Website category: phone
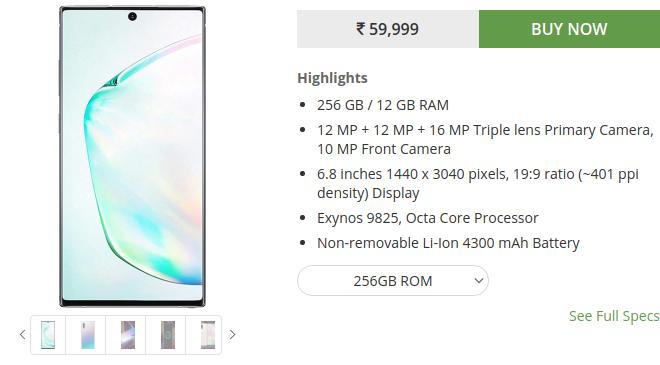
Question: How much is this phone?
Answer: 59,999

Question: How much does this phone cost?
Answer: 59,999

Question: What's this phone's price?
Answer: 59,999

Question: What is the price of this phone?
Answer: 59,999

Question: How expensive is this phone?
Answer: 59,999

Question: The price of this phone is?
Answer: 59,999

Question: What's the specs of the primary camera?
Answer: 12 MP + 12 MP + 16 MP Triple lens Primary Camera

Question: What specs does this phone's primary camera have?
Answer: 12 MP + 12 MP + 16 MP Triple lens Primary Camera

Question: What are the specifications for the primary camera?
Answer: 12 MP + 12 MP + 16 MP Triple lens Primary Camera

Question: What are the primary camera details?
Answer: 12 MP + 12 MP + 16 MP Triple lens Primary Camera

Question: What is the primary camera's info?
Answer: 12 MP + 12 MP + 16 MP Triple lens Primary Camera

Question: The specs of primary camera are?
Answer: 12 MP + 12 MP + 16 MP Triple lens Primary Camera

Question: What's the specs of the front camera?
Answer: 10 MP Front Camera

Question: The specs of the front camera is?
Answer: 10 MP Front Camera

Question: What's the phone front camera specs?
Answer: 10 MP Front Camera

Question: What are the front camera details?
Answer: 10 MP Front Camera

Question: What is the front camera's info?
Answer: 10 MP Front Camera

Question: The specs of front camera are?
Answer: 10 MP Front Camera

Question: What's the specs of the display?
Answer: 6.8 inches 1440 x 3040 pixels, 19:9 ratio (~401 ppi density) Display

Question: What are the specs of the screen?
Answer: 6.8 inches 1440 x 3040 pixels, 19:9 ratio (~401 ppi density) Display

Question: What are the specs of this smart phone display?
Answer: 6.8 inches 1440 x 3040 pixels, 19:9 ratio (~401 ppi density) Display

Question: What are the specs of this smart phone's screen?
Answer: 6.8 inches 1440 x 3040 pixels, 19:9 ratio (~401 ppi density) Display

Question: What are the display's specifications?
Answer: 6.8 inches 1440 x 3040 pixels, 19:9 ratio (~401 ppi density) Display

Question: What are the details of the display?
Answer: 6.8 inches 1440 x 3040 pixels, 19:9 ratio (~401 ppi density) Display

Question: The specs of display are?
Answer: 6.8 inches 1440 x 3040 pixels, 19:9 ratio (~401 ppi density) Display

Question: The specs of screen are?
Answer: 6.8 inches 1440 x 3040 pixels, 19:9 ratio (~401 ppi density) Display

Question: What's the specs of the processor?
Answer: Exynos 9825, Octa Core Processor

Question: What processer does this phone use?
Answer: Exynos 9825, Octa Core Processor

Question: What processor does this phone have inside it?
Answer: Exynos 9825, Octa Core Processor

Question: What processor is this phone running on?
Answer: Exynos 9825, Octa Core Processor

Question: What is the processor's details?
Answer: Exynos 9825, Octa Core Processor

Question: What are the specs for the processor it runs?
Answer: Exynos 9825, Octa Core Processor

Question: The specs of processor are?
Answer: Exynos 9825, Octa Core Processor